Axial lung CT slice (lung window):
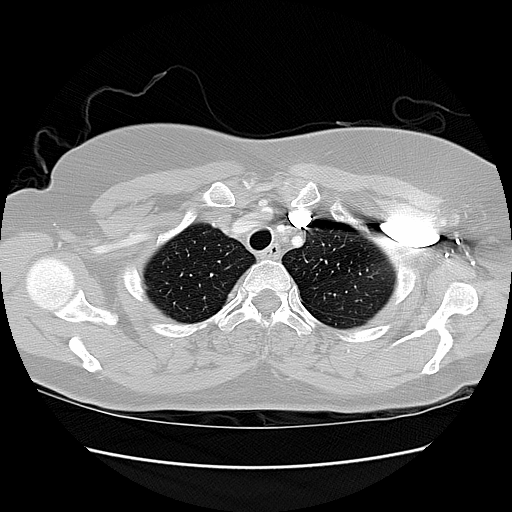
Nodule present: no